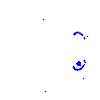
Particle: pion